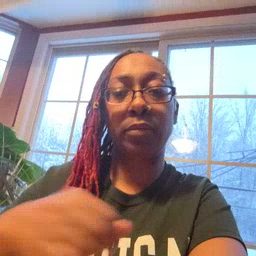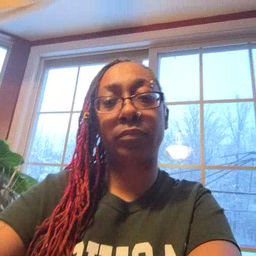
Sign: bath